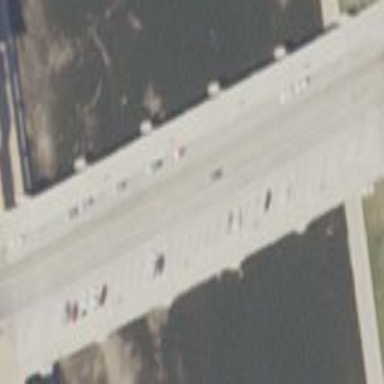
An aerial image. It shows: Man-made bridge.